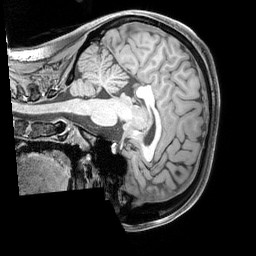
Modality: T1w
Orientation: sagittal
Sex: female
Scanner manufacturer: siemens
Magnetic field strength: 3 T
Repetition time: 2.3 s
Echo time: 0.00226 s